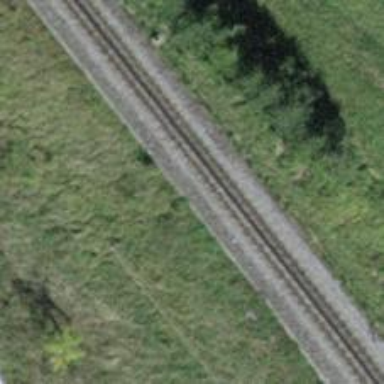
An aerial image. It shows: Narrow-gauge railway track with electrified contact line. The railway has one track.